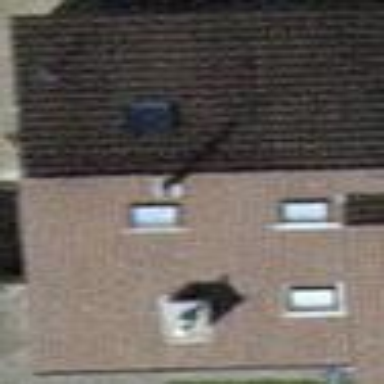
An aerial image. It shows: Gabled house with roof made of roof tiles.